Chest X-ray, AP view. Patient: 50 years old, sex F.
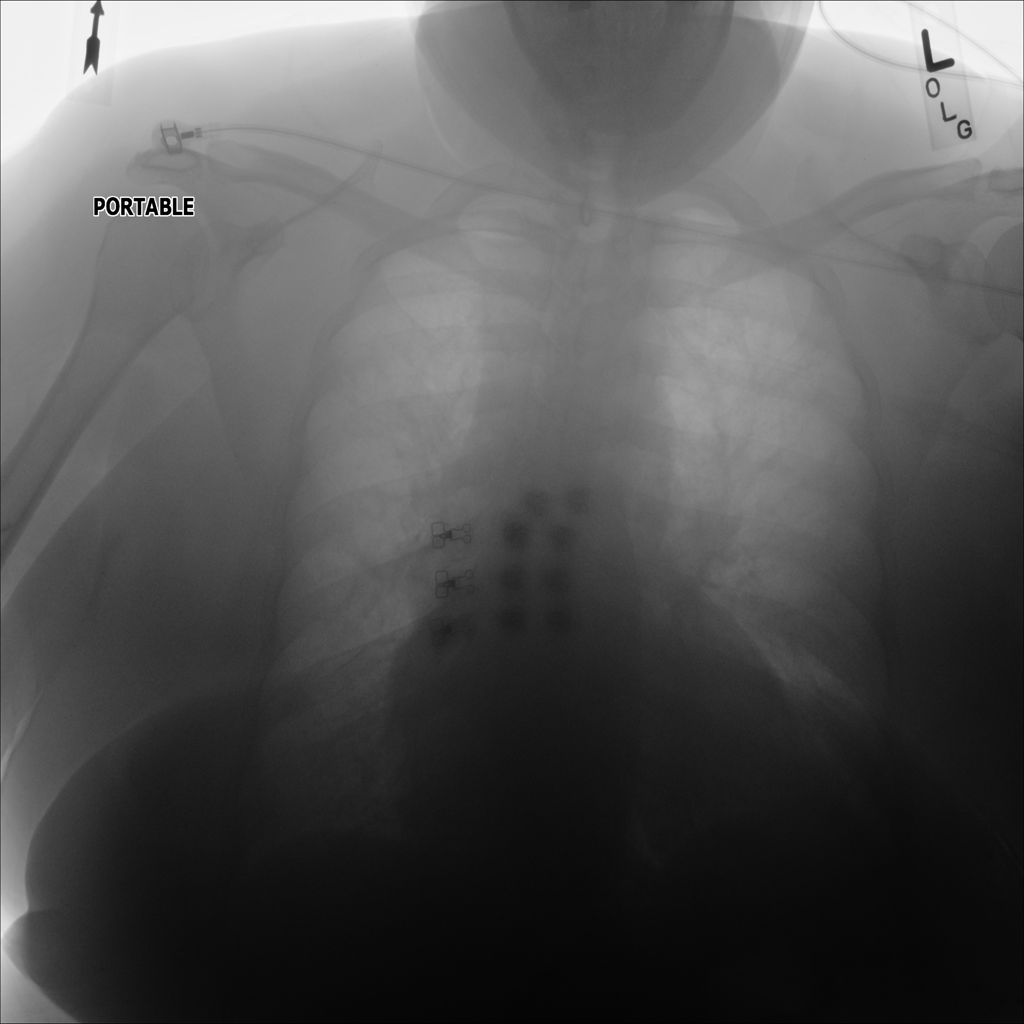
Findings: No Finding